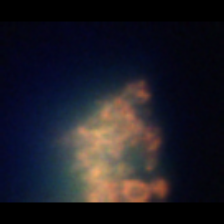
Taxon: Ciliates
Group: Other